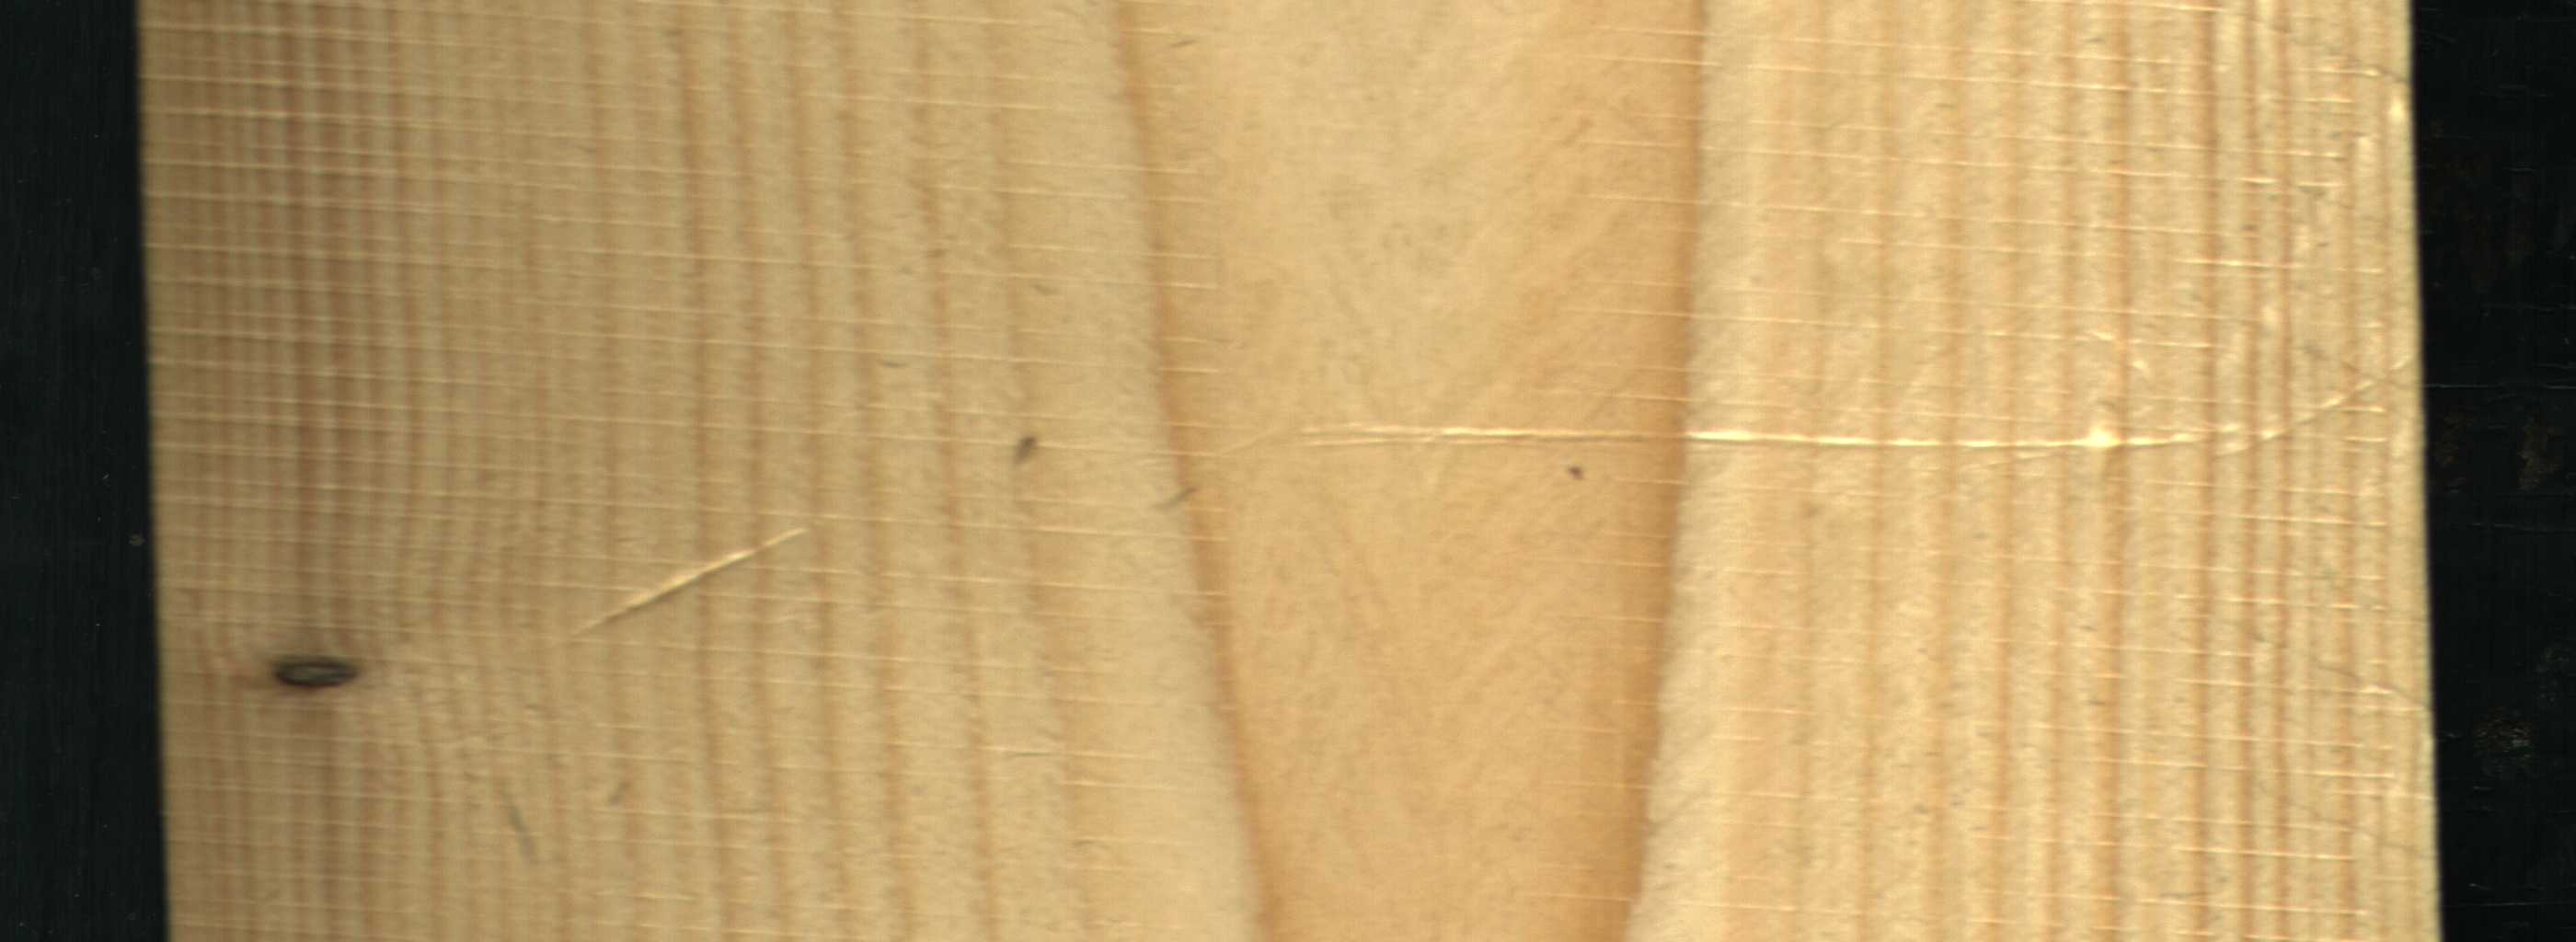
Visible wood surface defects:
Dead_Knot